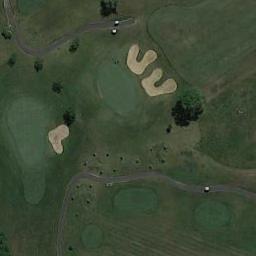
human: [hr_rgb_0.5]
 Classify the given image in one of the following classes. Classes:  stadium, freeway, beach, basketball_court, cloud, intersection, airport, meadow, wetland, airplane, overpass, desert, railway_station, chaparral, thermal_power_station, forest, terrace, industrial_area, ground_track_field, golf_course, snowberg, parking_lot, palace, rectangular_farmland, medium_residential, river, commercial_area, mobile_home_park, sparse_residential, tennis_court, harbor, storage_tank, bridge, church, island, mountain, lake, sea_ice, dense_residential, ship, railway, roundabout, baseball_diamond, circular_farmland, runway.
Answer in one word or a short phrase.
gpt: golf_course